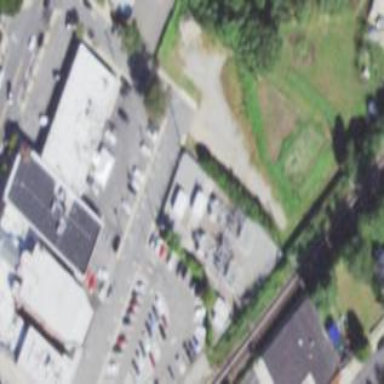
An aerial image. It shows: Outdoor distribution substation.